Question: I want to add letter in default marker of Google map. It should look like

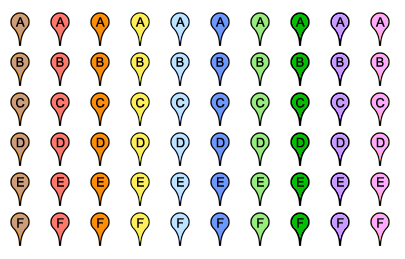
Answer: This method takes a drawable from your resources, draws some text on top of it(inside the marker) and returns the new drawable. All you need to do is give it the resource id of your bubble, and the text you want on top. Then you can pass the returned drawable wherever you want it.
'''
public BitmapDrawable writeOnDrawable(int drawableId, String text){
Bitmap bm = BitmapFactory.decodeResource(getResources(), drawableId).copy(Bitmap.Config.ARGB_8888, true);
Paint paint = new Paint();
paint.setStyle(Style.FILL);
paint.setColor(Color.BLACK);
paint.setTextSize(20);
Canvas canvas = new Canvas(bm);
canvas.drawText(text, 0, bm.getHeight()/2, paint);
return new BitmapDrawable(bm);
}
'''
Note:
To preserver density you need this constructor
'''
BitmapDrawable (Resources res, Bitmap bitmap)
'''
So, keeping your context, last return should be something like
'''
return new BitmapDrawable(context.getResources(), bm);
'''
This prevent an undesired resized drawable.